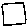
Label: square